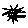
Label: sun